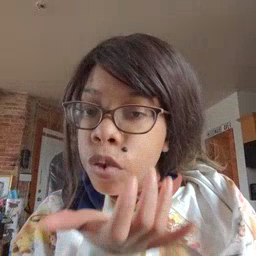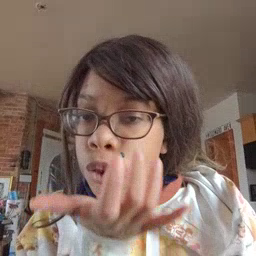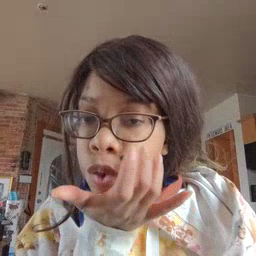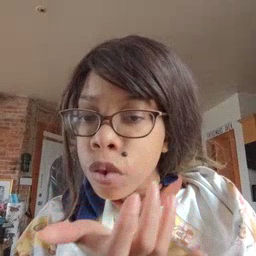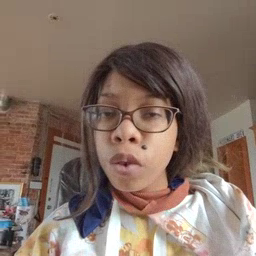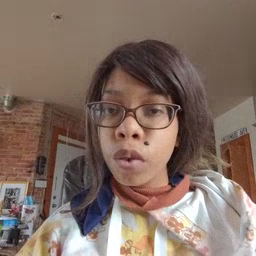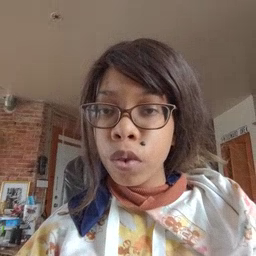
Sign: grass